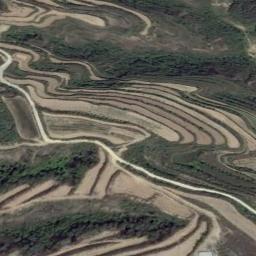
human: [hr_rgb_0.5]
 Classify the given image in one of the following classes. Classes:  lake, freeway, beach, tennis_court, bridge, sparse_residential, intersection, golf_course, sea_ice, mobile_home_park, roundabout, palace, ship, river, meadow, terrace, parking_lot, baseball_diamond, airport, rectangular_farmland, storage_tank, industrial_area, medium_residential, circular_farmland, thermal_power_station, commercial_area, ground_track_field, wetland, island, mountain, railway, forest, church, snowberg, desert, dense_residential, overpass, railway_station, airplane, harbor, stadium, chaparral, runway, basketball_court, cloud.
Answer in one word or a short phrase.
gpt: terrace